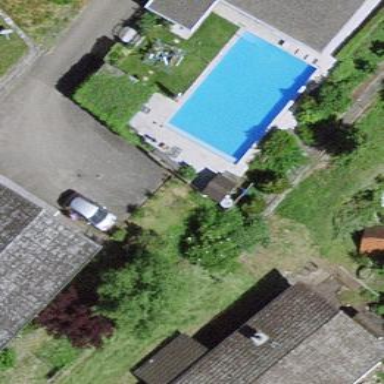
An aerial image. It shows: Swimming pool located in leisure land.